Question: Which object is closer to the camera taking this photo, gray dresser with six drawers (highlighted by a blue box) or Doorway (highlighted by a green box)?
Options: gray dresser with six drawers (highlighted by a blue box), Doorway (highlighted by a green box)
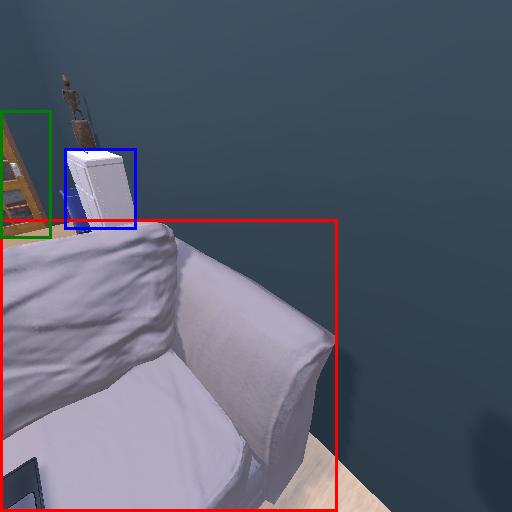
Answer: gray dresser with six drawers (highlighted by a blue box)